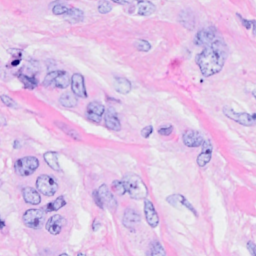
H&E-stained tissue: Breast